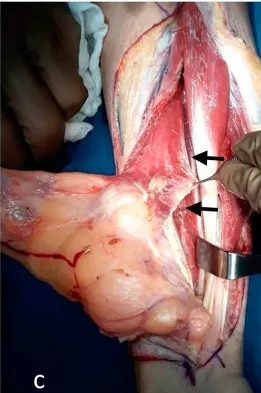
Yellowish lipomatous mass with pseudo-capsule. (c) The tumor was detached from FPL (arrow) as its deepest adjacent structure.
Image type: medical_photograph (other_medical_photograph)